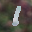
Label: 1